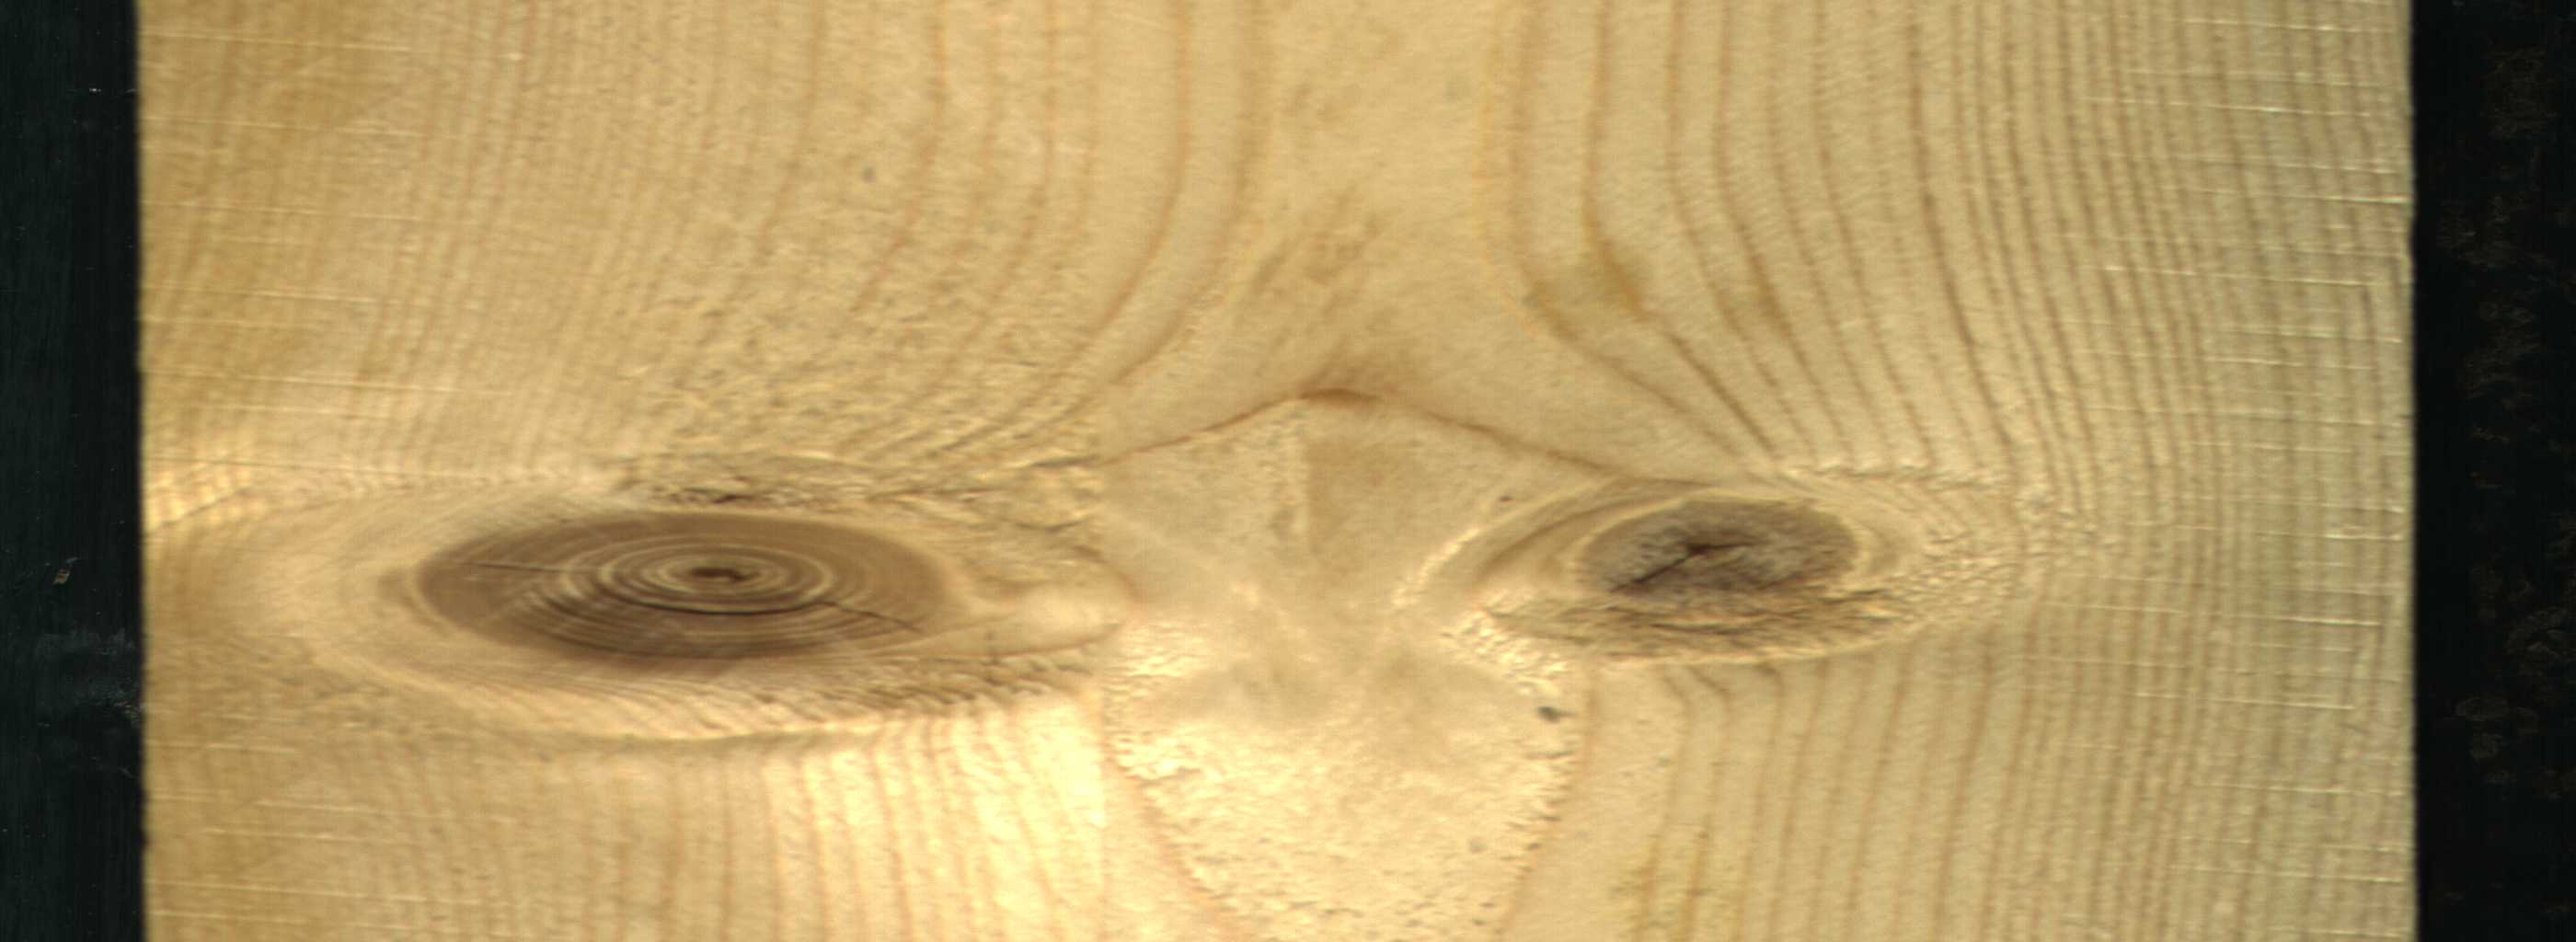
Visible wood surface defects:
Live_Knot
Live_Knot